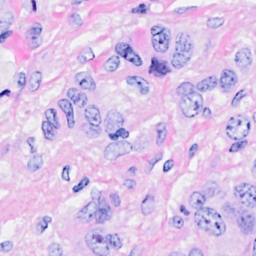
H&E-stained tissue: Breast